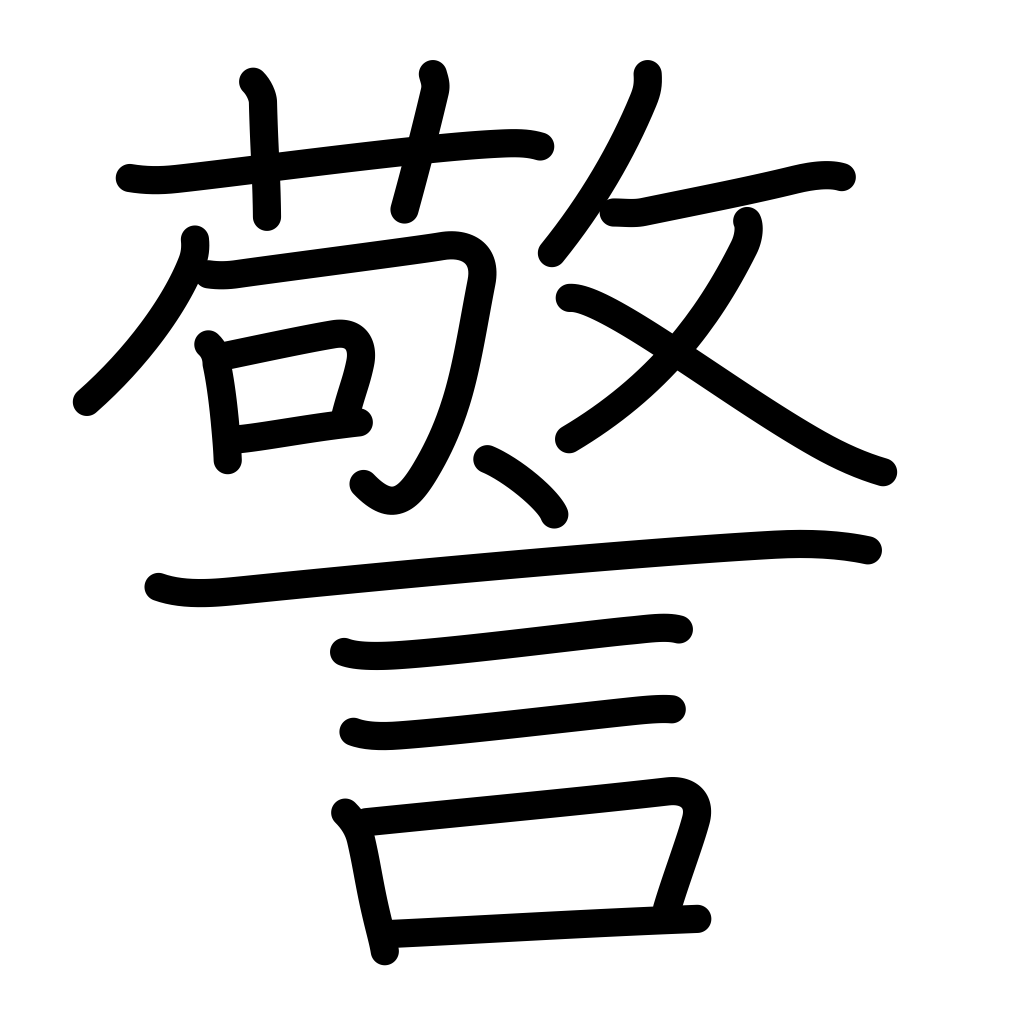
Meaning: admonish, commandment